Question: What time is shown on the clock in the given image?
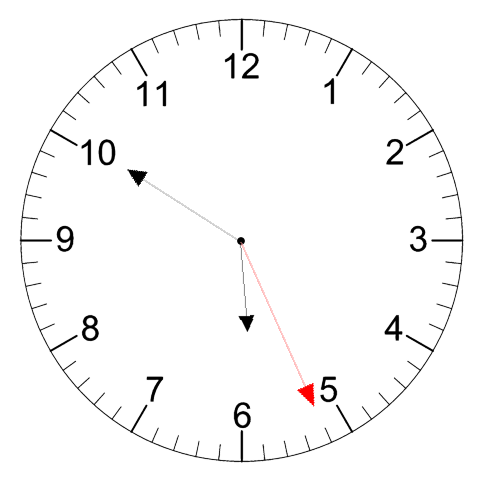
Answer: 05:50:26